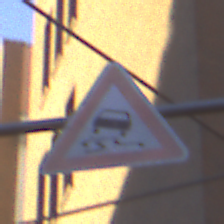
Verkehrszeichen: SchleuderOderRutschgefahr
Umgebung: Outdoor, Urban
Tageszeit: SunriseSunset
Wetter: Clear
Licht: Natural
Jahreszeit: NotSpecified
Kontrast: MediumContrast